Field crop: tomato
Growth stage: 1
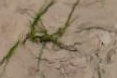
Species: cyperus